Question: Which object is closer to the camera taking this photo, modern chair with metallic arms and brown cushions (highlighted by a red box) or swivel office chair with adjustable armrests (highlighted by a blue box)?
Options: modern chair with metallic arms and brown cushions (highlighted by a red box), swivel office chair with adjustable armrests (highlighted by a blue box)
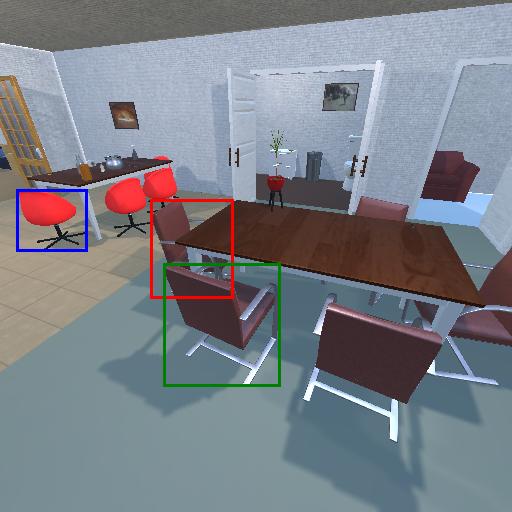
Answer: modern chair with metallic arms and brown cushions (highlighted by a red box)